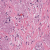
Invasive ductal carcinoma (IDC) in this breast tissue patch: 1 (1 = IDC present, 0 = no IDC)